Field crop: maize
Growth stage: 2
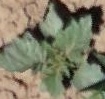
Species: datura